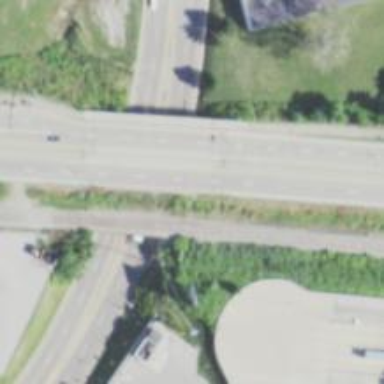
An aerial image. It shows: Bridge crossing over expressway trunk road.